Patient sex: M
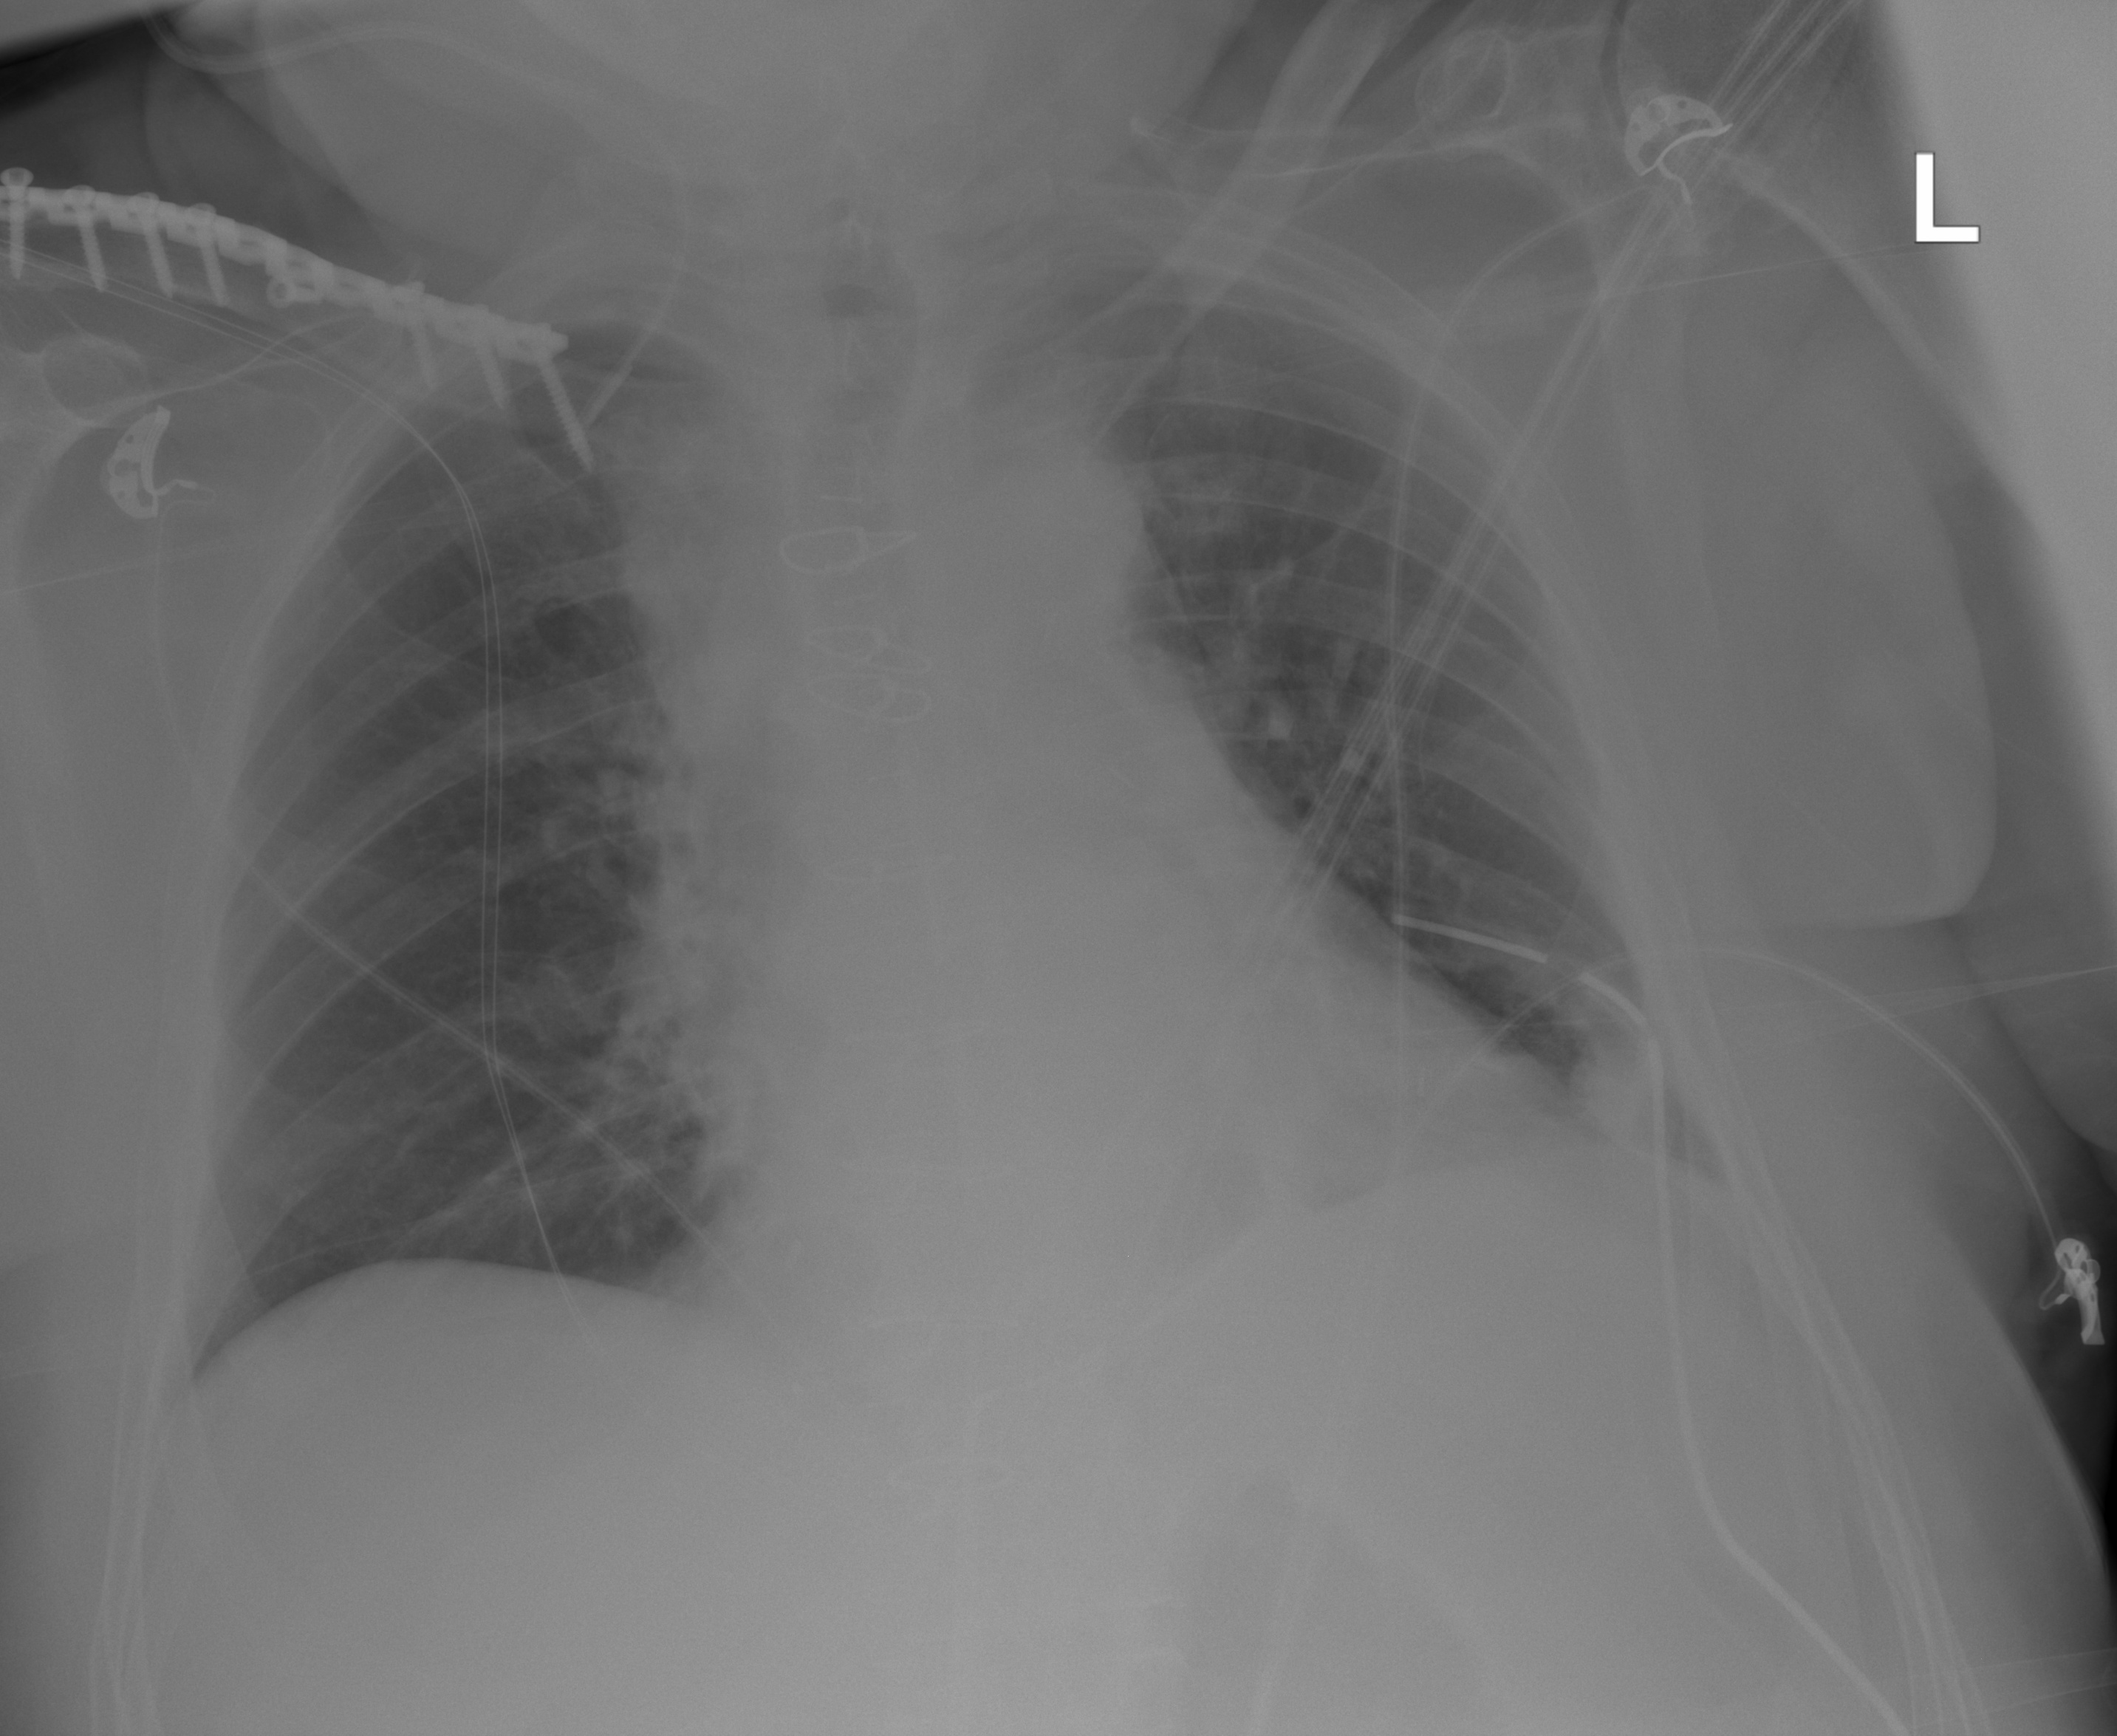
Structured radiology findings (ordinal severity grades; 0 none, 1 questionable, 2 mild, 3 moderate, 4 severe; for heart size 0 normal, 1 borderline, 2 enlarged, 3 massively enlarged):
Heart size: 0
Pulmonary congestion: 0
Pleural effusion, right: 0
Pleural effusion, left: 0
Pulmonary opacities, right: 0
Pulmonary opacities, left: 0
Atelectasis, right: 0
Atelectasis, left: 2